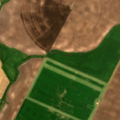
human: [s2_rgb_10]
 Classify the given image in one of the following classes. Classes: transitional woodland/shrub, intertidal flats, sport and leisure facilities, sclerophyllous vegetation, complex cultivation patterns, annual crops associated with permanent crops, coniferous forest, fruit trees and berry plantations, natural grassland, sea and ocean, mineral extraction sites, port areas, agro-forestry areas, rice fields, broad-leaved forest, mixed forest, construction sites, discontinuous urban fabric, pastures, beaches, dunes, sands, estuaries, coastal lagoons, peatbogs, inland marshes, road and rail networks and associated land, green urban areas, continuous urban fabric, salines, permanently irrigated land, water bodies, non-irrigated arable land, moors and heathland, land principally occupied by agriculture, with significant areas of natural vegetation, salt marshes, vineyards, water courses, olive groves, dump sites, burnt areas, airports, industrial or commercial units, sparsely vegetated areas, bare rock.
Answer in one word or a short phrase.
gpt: non-irrigated arable land